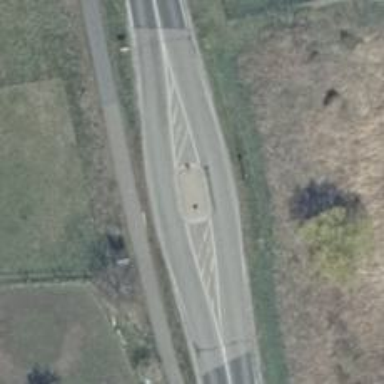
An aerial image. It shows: Traffic calming island.